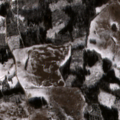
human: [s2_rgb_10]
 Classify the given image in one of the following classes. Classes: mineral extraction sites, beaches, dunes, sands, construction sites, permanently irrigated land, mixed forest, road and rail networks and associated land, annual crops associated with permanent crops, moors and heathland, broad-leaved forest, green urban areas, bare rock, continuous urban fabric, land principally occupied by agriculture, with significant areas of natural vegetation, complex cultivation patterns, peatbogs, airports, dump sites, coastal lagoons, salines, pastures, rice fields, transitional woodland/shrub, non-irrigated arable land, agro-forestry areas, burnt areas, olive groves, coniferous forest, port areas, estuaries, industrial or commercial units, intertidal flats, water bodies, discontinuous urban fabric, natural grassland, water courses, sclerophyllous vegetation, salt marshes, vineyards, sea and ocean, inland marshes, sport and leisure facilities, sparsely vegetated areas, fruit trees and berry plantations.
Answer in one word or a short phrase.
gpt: non-irrigated arable land, pastures, complex cultivation patterns, mixed forest